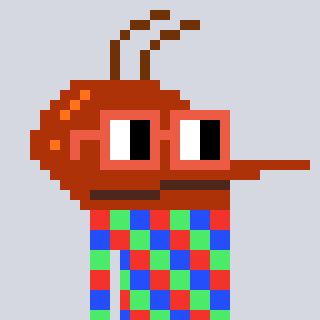
a pixel art character with square orange glasses, a mosquito-shaped head and a bege-colored body on a cool background